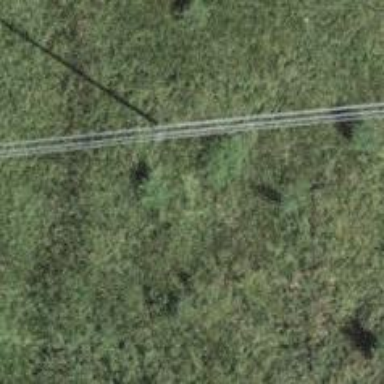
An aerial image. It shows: Minor power line.